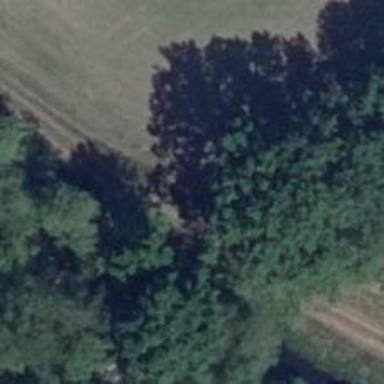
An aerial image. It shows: Hunting stand.